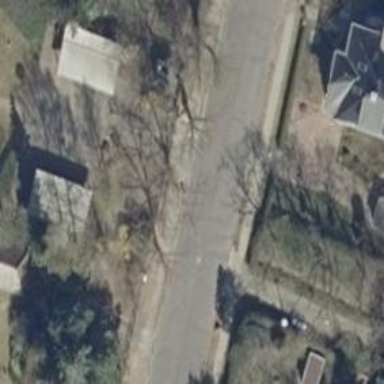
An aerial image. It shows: Driveway leading to service road.